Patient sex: M
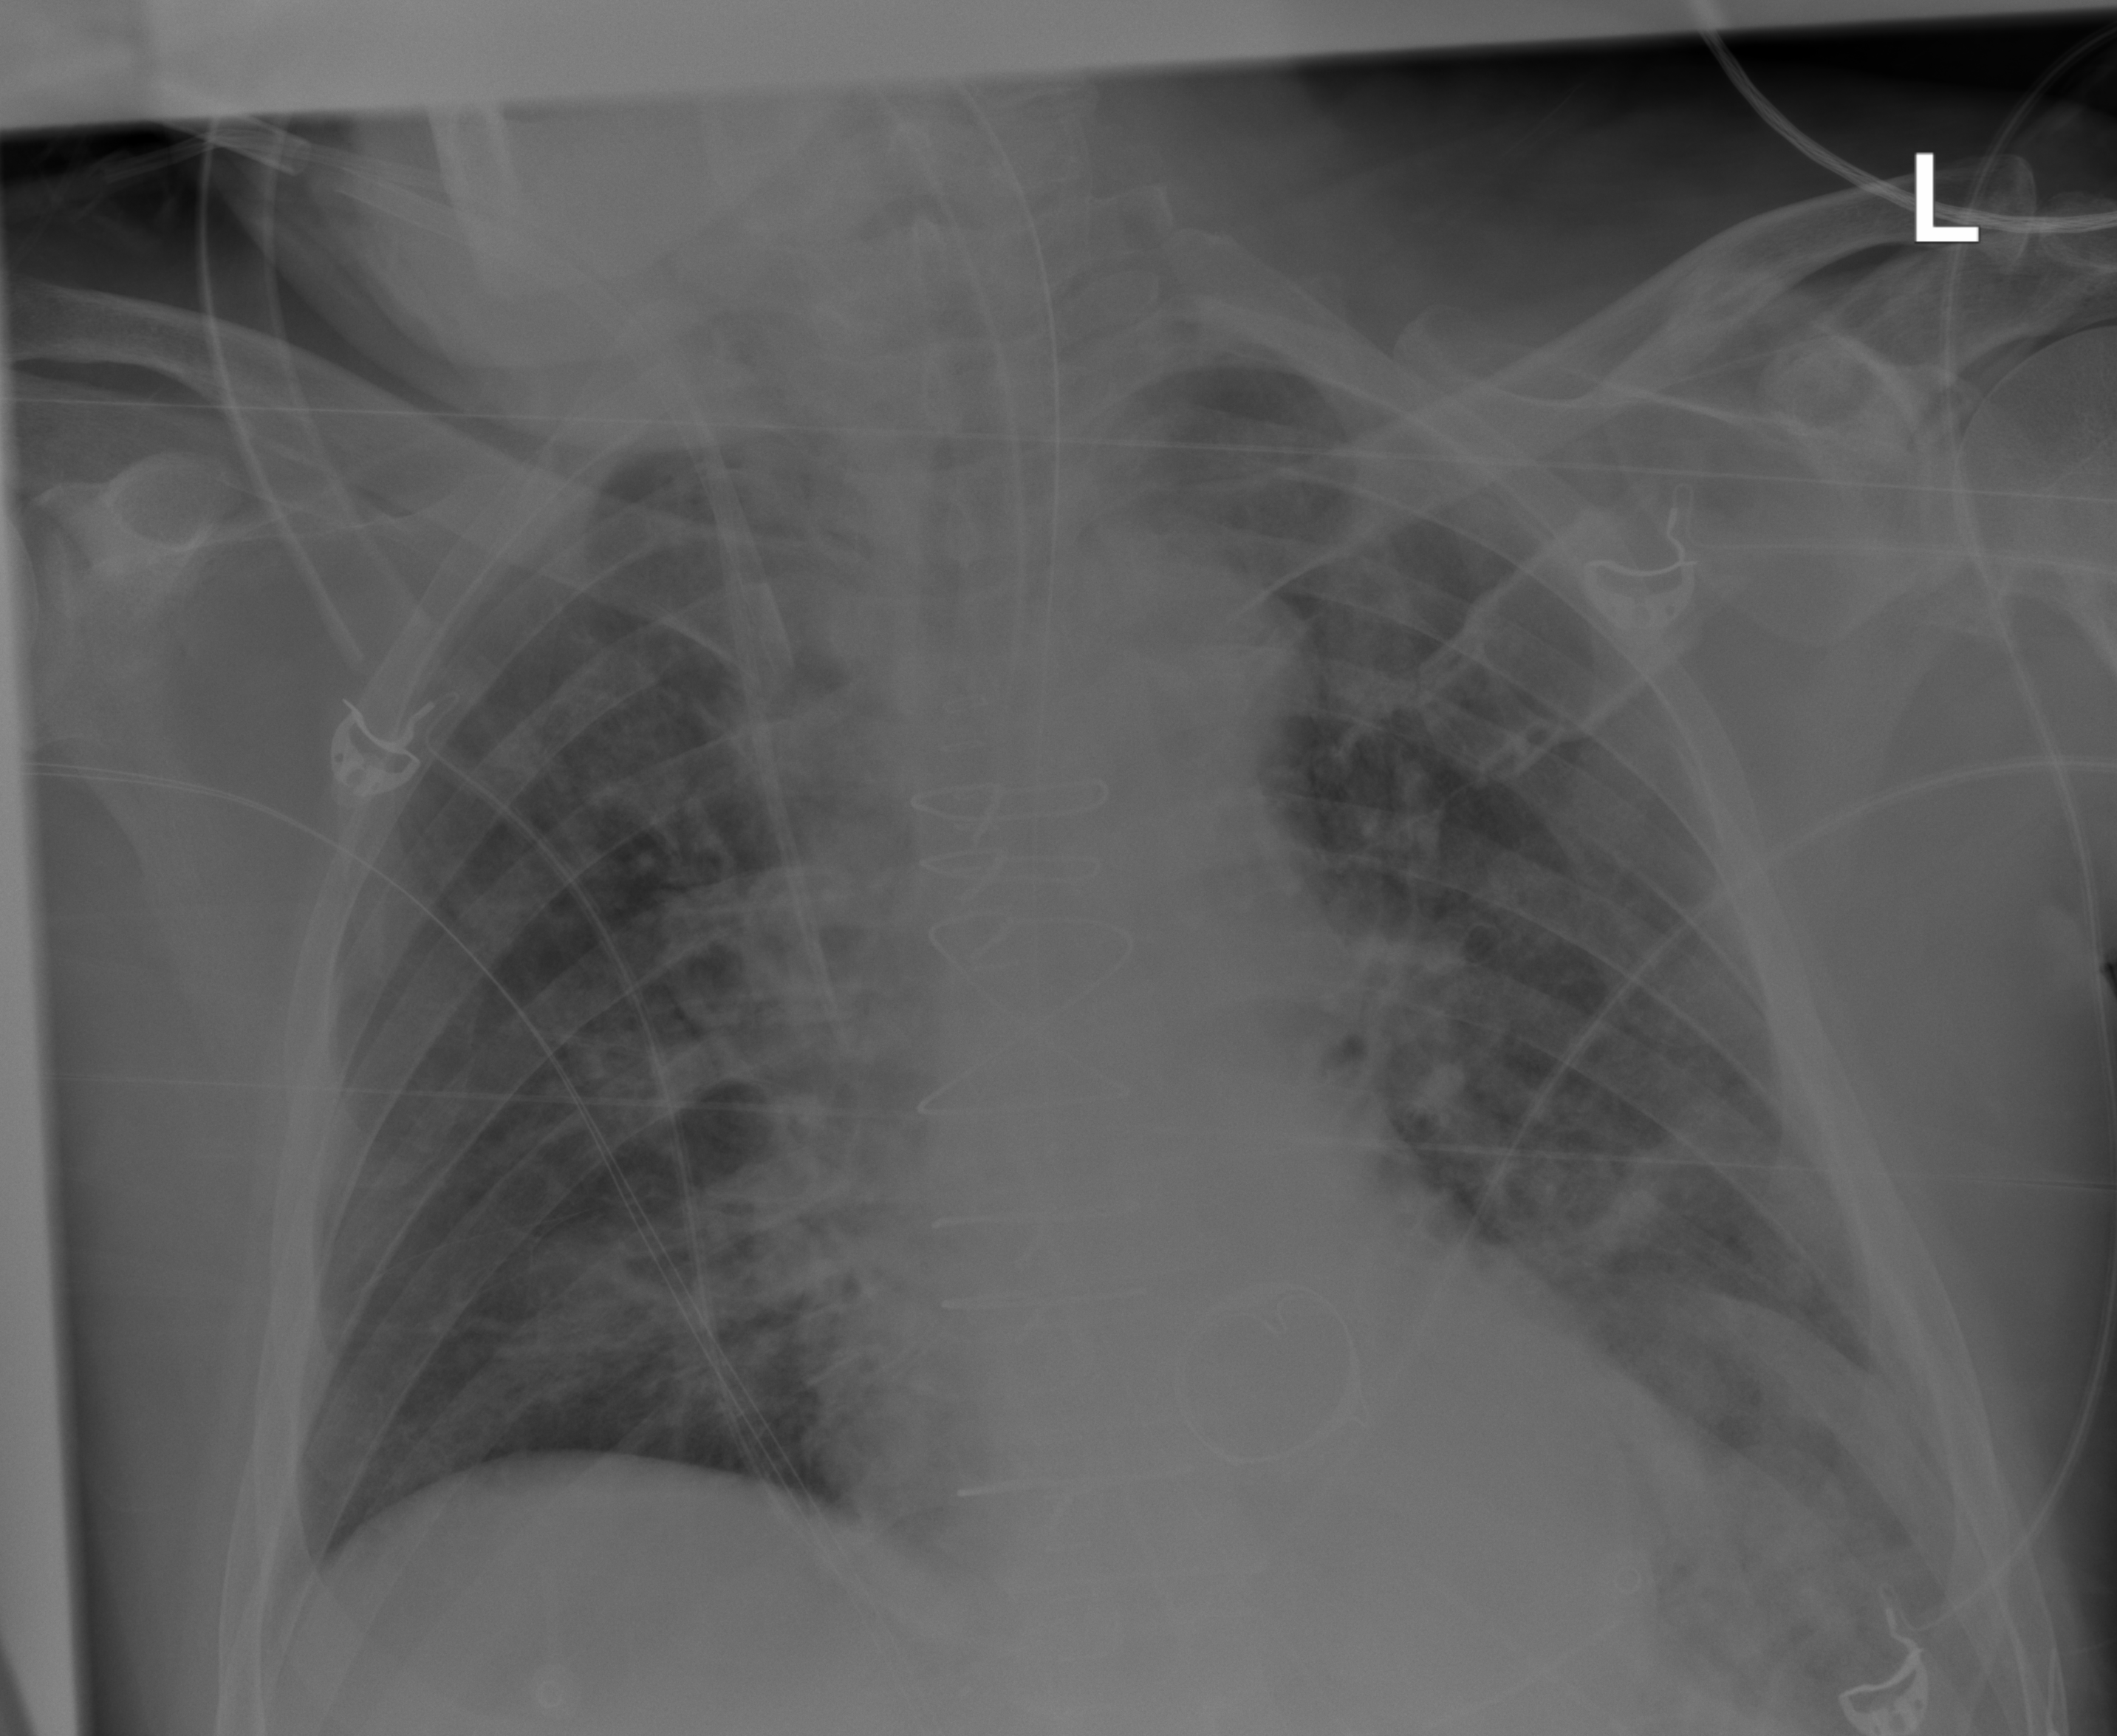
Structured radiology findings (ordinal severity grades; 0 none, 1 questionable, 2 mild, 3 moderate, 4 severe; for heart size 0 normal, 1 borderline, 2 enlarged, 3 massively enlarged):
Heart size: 0
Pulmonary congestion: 2
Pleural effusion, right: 0
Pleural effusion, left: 1
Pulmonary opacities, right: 2
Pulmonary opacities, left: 2
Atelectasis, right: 0
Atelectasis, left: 2